Question: Hello could somebody tell me wath is wrong with my code. When i do the clear rect, it's doesn't work.
I just try to move the ball in the canvas. Actually my ball leave a mark. This kind of line is leave.

'''
<!DOCTYPE html PUBLIC "-//W3C//DTD XHTML 1.0 Transitional//EN" "http://www.w3.org/TR/xhtml1/DTD/xhtml1-transitional.dtd">
<html xmlns="http://www.w3.org/1999/xhtml">
<head>
<title></title>
<script src="_js/jquery1.6.js" type="text/jscript"></script>
</head>
<body>
<canvas id="dropBall" width="400" height="400"></canvas>
<script>
var dropBall = $("#dropBall")[0];
var dropContext = dropBall.getContext("2d");
dropContext.fillStyle = "green";
var ballX = 200;
var ballY = 200;
function activeBall() {
dropContext.clearRect(0, 0, dropBall.width, dropBall.height);
dropContext.arc(ballX, ballY, 10, 2 * Math.PI, 0, true);
dropContext.fill();
ballY--;
ballX++;
var time = 100;
setTimeout("activeBall()", time);
}
activeBall();
</script>
</body>
'''
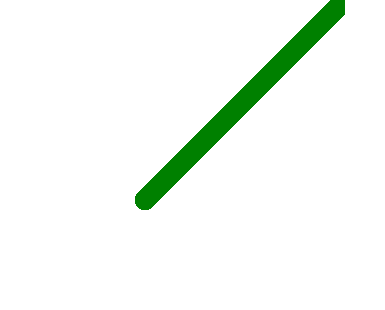
Answer: Shouldn't it be:
'''
dropContext.clearRect(ballX,ballY,dropBall.width,dropBall.height);
'''
or am I misunderstanding something?
If you do it the other way around, then the only rectangle getting cleared is the square from (0,0) to (width of ball,height of ball).
EDIT:
It actually might be
'''
dropContext.clearRect(ballX-(dropBall.width/2),ballY-(dropBall.height/2),dropBall.width,dropBall.height);
'''
If your ball is centered at ballX.
EDIT EDIT:
I fixed it for you:
'''
function activeBall() {
dropContext.clearRect(ballX-(dropBall.width/2),ballY-(dropBall.height/2),dropBall.width,dropBall.height);
dropContext.beginPath();
dropContext.arc(ballX, ballY, 10, 2 * Math.PI, 0, true);
dropContext.fill();
ballY--;
ballX++;
var time = 100;
setTimeout("activeBall()", time);
}
'''
1. You were clearing a rectangle on the top-left corner of your canvas.
2. You have to call beginPath() and then do all your drawing work. Clearing has to be called outside of beginPath() and fill().
The specific lines are:
'''
dropContext.clearRect(ballX-(dropBall.width/2),ballY-(dropBall.height/2),dropBall.width,dropBall.height);
dropContext.beginPath();
'''